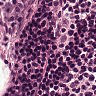
Metastatic tissue present: no